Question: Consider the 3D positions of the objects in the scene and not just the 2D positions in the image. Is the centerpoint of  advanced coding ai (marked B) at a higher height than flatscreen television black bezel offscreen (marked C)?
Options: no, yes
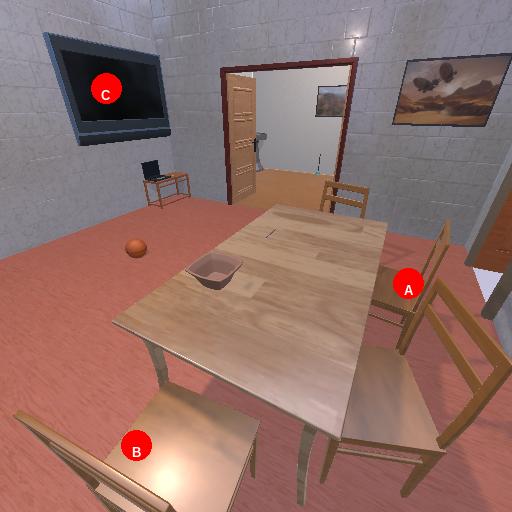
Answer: no